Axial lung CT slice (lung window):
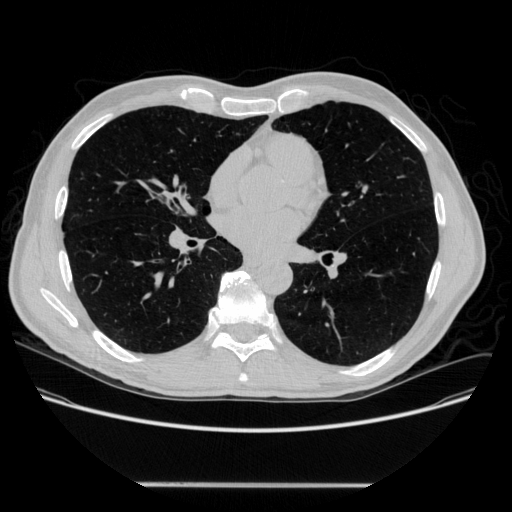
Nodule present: no